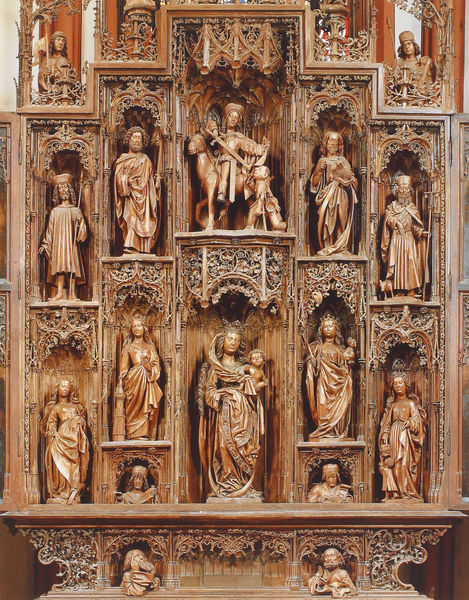
Titel: Lorch, Hochaltar in St. Martin
Künstler: Hans Bilder
Standort: Lorch, Pfarrkirche St. Martin (EU - D - RP)
Schlagwörter: mann, frau, holz, bart, falten, kirche, gold, gewänder, kind, mutter, gotik, krone, renaissance, esel, pferd, ranken, relief, stab, figuren, symmetrie, schwert, altar, schnitzerei, christus, jesus, heilige, maria, skupltur, nischen, zehn, barbara, katharina, apostel, skuptur, gefache, matin